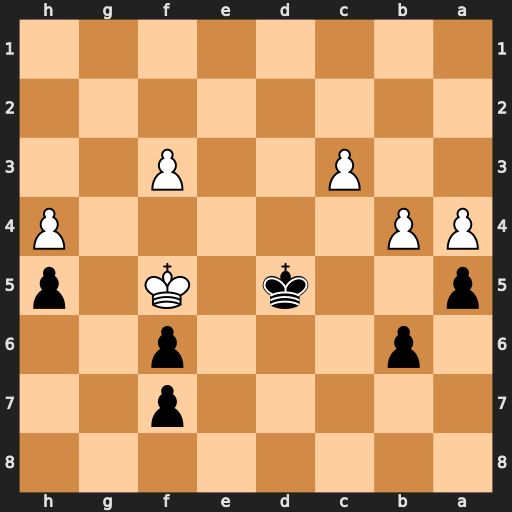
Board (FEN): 8/5p2/1p3p2/p2k1K1p/PP5P/2P2P2/8/8
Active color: b
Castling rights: -
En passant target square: -
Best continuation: b5 axb5 a4 c4+ Kd6